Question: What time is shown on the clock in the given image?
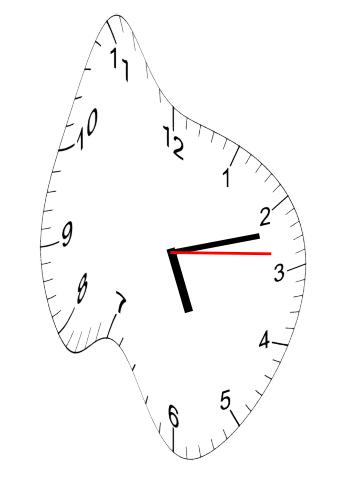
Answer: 05:12:14